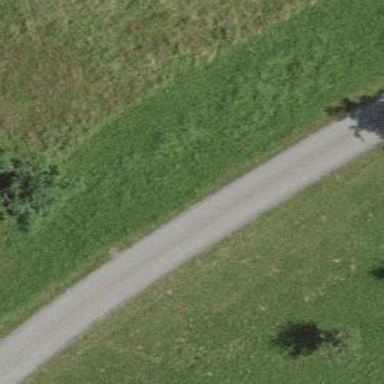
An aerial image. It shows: Unclassified road with paved surface.